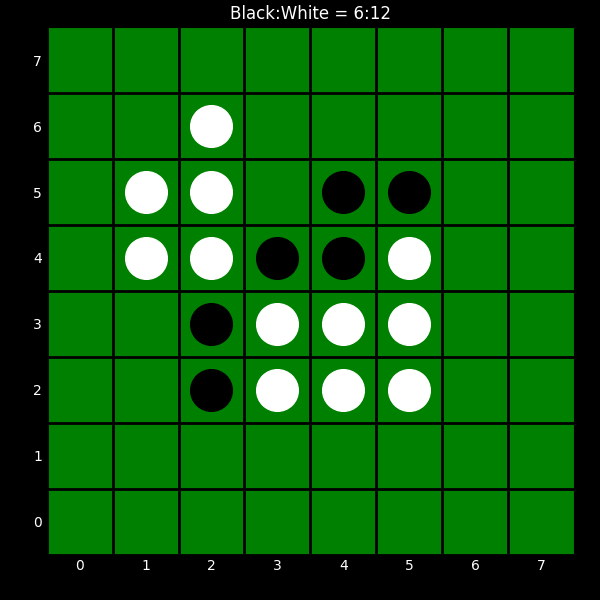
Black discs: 6
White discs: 12